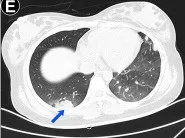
Chest computed tomography (CT) images of the patient. On day 7 after admission, computed tomography pulmonary angiography (CTPA) at the lung windows (E) showed peripheral wedge-shaped density on the right side (blue arrow), representing pulmonary infarction.
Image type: radiology (ct)